Question: I am trying to generate an image with WordML. Yes, it is my only option. I am using the following code:
'''
<w:pict>
<v:shapetype id="_x0000_t75" coordsize="21600,21600" o:spt="75" o:preferrelative="t" path="m@4@5l@4@11@9@11@9@5xe" filled="f" stroked="f">
<v:stroke joinstyle="miter"/>
<v:formulas>
<v:f eqn="if lineDrawn pixelLineWidth 0"/>
<v:f eqn="sum @0 1 0"/>
<v:f eqn="sum 0 0 @1"/>
<v:f eqn="prod @2 1 2"/>
<v:f eqn="prod @3 21600 pixelWidth"/>
<v:f eqn="prod @3 21600 pixelHeight"/>
<v:f eqn="sum @0 0 1"/>
<v:f eqn="prod @6 1 2"/>
<v:f eqn="prod @7 21600 pixelWidth"/>
<v:f eqn="sum @8 21600 0"/>
<v:f eqn="prod @7 21600 pixelHeight"/>
<v:f eqn="sum @10 21600 0"/>
</v:formulas>
<v:path o:extrusionok="f" gradientshapeok="t" o:connecttype="rect"/>
<o:lock v:ext="edit" aspectratio="t"/>
</v:shapetype><w:binData w:name="wordml://<PHONE>.gif">
[Image Data]
</w:binData>
<v:shape id="_x0000_s1026" type="#_x0000_t75" style="position:absolute;margin-left:0;margin-top:0;width:91.5pt;height:43.5pt;z-index:-1" wrapcoords="-177 0 -177 21228 21600 21228 21600 0 -177 0">
<v:imagedata src="wordml://<PHONE>.gif" o:title="JGerow_Small "/>
<w10:wrap type="tight"/>
</v:shape>
</w:pict>
</w:p>
'''
The problem is, when the document generates, the image is squashed horizontally in a rather ugly manner.
What attribute can I change to eliminate this image squashing?

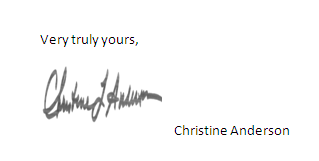
Answer: I managed to get it to the size I want. Here are the changes I made for those curious and trying to make similar changes.
'''
<w:pict>
<v:shapetype id="_x0000_t75" coordsize="**20000,41600**" o:spt="75" o:preferrelative="t" path="m@4@5l@4@11@9@11@9@5xe" filled="f" stroked="f">
<v:stroke joinstyle="miter"/><v:formulas>
<v:f eqn="if lineDrawn pixelLineWidth 0"/>
<v:f eqn="sum @0 1 0"/>
<v:f eqn="sum 0 0 @1"/>
<v:f eqn="prod @2 1 2"/>
<v:f eqn="prod @3 **41600** pixelWidth"/>
<v:f eqn="prod @3 **20000** pixelHeight"/>
<v:f eqn="sum @0 0 1"/>
<v:f eqn="prod @6 1 2"/>
<v:f eqn="prod @7 **41600** pixelWidth"/>
<v:f eqn="sum @8 21600 0"/>
<v:f eqn="prod @7 **20000** pixelHeight"/>
<v:f eqn="sum @10 **20000** 0"/>
</v:formulas>
<v:path o:extrusionok="f" gradientshapeok="t" o:connecttype="rect"/>
<o:lock v:ext="edit" aspectratio="t"/>
</v:shapetype>
<w:binData w:name="wordml://<PHONE>.gif">
[Image Data]
</w:binData>
<v:shape id="_x0000_s1026" type="#_x0000_t75" style="position:absolute;margin-left:0;margin-top:0;width:191.5pt;height:40pt;z-index:-1" wrapcoords="-177 0 -177 21228 **41600 41228 41600** 0 -177 0">
<v:imagedata src="wordml://<PHONE>.gif" o:title="JGerow_Small "/>
<w10:wrap type="tight"/>
</v:shape>
</w:pict>
</w:p>
'''